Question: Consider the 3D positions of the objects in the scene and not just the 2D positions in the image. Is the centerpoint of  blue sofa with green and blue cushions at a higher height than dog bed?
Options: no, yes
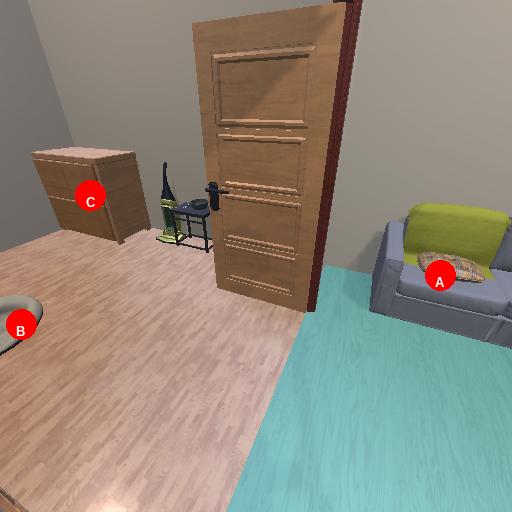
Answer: no